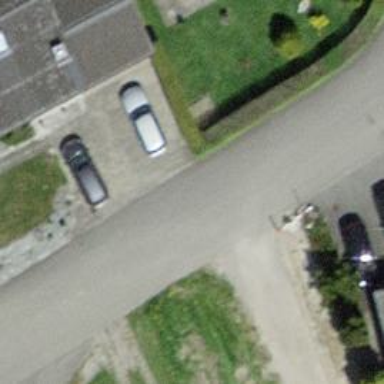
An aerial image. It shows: Smooth asphalt road in residential area.